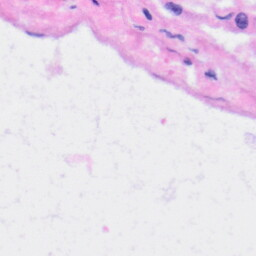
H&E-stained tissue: Liver